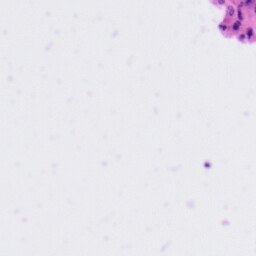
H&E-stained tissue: Tonsil